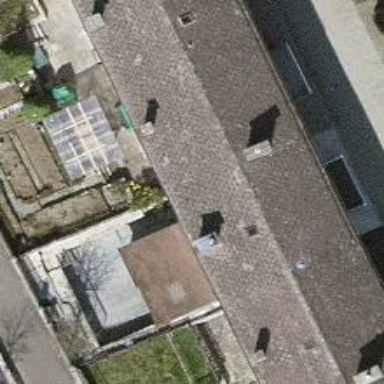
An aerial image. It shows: Semi-detached house with gabled roof.